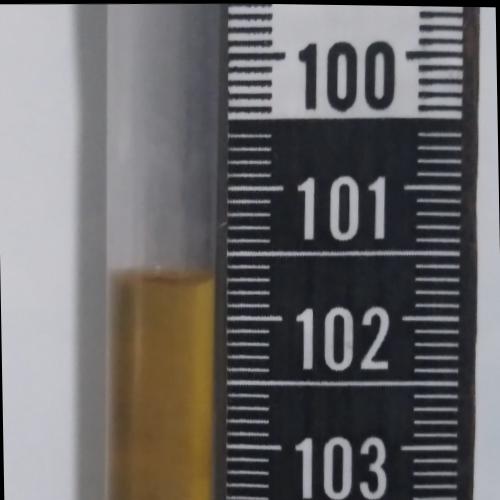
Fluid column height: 101.7 cm